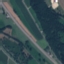
Land use / land cover: Highway